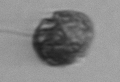
Label: Dinophyceae